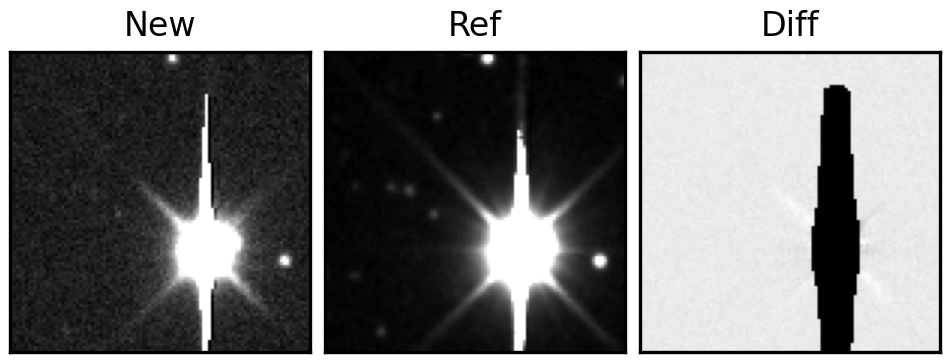
Label: bogus